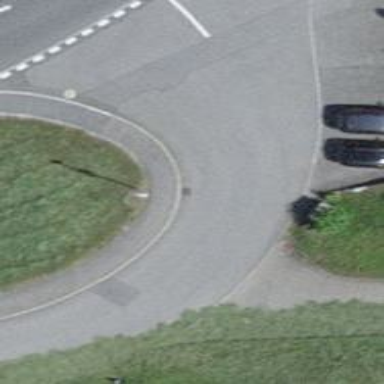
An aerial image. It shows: Residential road.